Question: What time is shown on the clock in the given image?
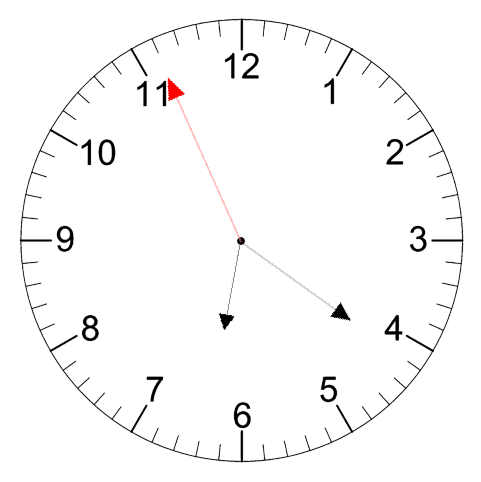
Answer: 06:20:56